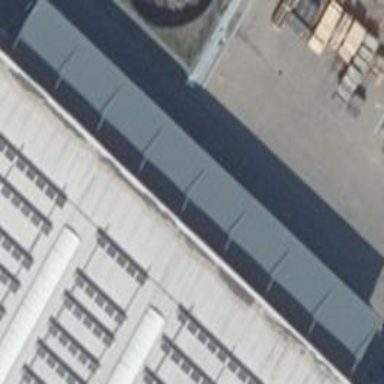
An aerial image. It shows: View of roof of building.